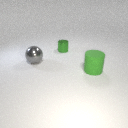
large gray metal sphere to the left of small green metal cylinder